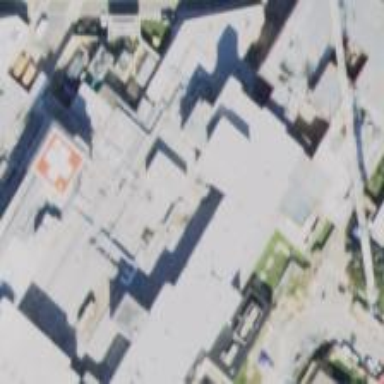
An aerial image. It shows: Hospital building.